Interaction volume radius: 5 \u00c5
Interaction volume height: 10 \u00c5
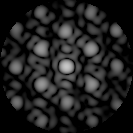
Disorder parameter: 0.3007